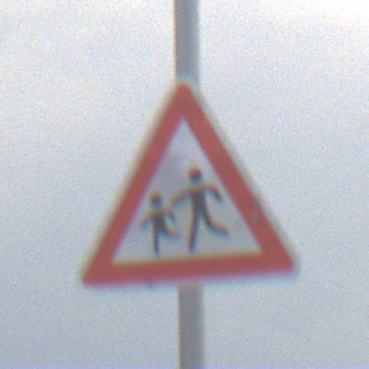
Verkehrszeichen: KinderRechts
Umgebung: Outdoor, Nature
Tageszeit: Midday
Wetter: PartlyCloudy
Licht: Natural
Jahreszeit: NotSpecified
Kontrast: LowContrast